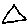
Label: triangle